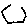
Label: hexagon